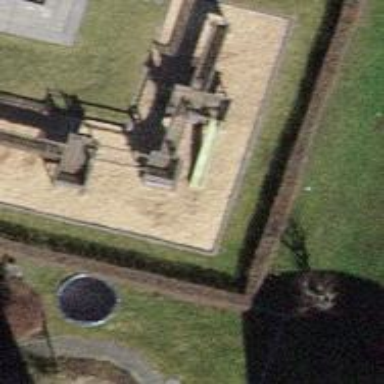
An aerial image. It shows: Playground with various play structures.